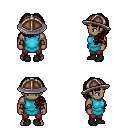
a pixel art fantasy rpg character, male body template, human, dark skin, teal tunic, red pants, brown princess hairstyle, chain helm, leather bracers, black shoes, four views (front, back, left, right), 2x2 character sprite sheet, small pixel art, hard edges, no anti-aliasing